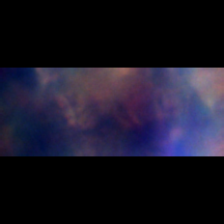
Taxon: Unknown_detritus
Group: Unknown